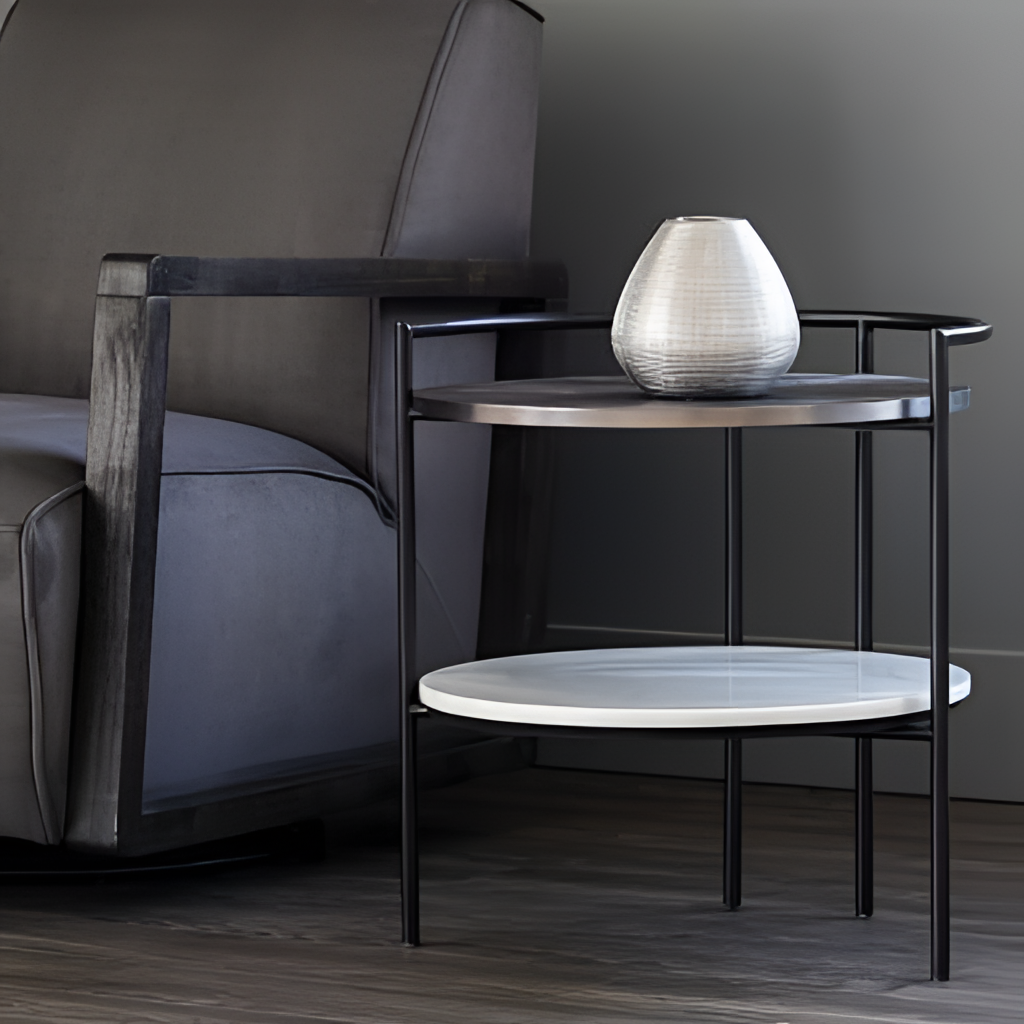
metal chair, living room, wood flooring, with plank pattern, gray paint wallpaper, with solid pattern, minimalist